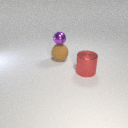
large brown rubber sphere below small purple metal sphere